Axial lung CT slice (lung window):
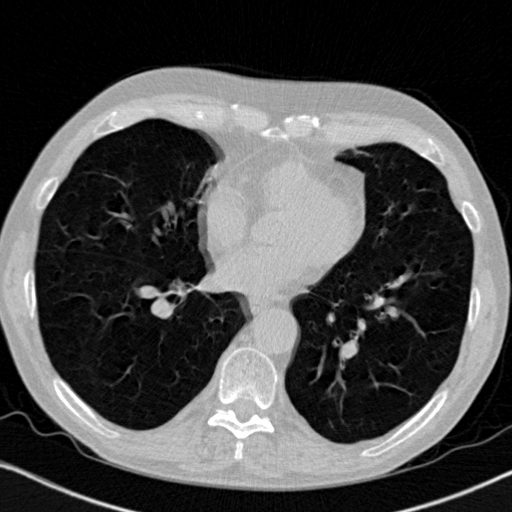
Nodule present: no